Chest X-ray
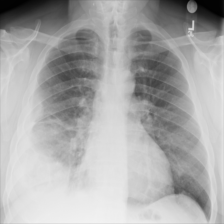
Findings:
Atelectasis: positive
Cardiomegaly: negative
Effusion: negative
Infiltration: negative
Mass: negative
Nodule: negative
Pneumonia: negative
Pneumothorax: negative
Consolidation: negative
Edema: negative
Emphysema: negative
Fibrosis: negative
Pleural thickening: negative
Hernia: negative